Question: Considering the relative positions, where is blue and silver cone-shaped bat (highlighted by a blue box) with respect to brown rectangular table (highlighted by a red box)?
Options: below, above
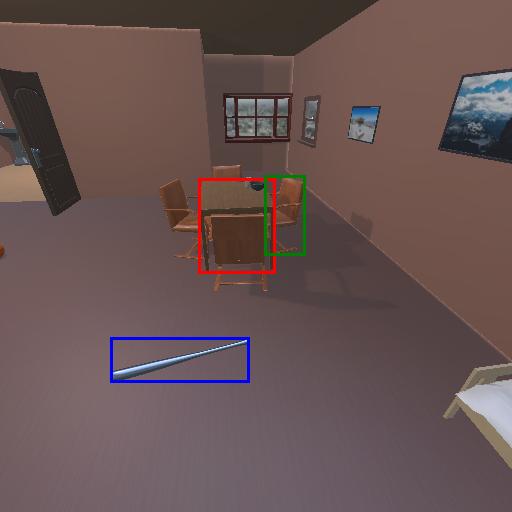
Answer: below